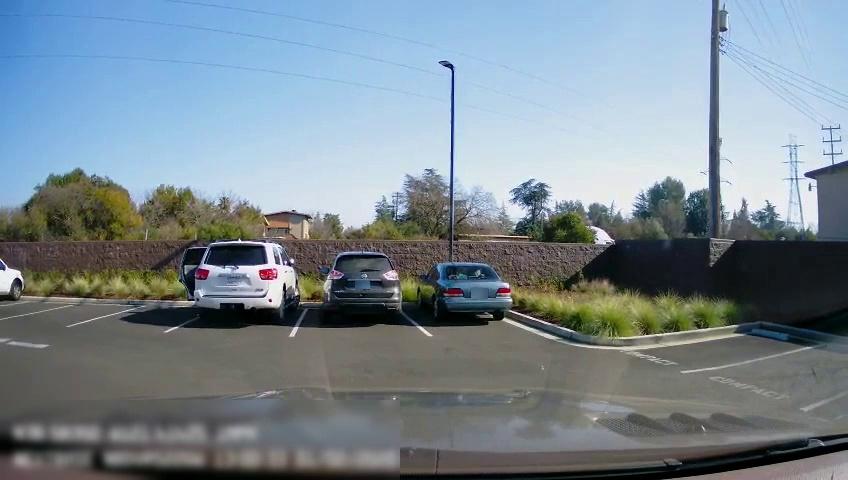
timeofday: Day
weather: Sunny
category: Drivable Space
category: Vehicles | Car
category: Vehicles | SUV
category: Vehicles | SUV
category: Vehicles | SUV